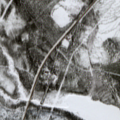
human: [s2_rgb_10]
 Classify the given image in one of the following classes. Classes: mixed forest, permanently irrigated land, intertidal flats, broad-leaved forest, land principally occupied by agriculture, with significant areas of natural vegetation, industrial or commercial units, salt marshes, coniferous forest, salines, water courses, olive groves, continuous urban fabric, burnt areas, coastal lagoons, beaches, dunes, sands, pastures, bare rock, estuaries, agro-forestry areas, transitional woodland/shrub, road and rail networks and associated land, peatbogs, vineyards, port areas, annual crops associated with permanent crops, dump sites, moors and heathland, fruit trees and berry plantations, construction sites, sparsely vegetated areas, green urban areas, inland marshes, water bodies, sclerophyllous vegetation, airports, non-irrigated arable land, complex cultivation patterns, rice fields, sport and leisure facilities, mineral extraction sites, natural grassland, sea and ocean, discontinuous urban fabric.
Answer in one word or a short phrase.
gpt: coniferous forest, mixed forest, transitional woodland/shrub, water bodies